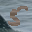
Label: 5